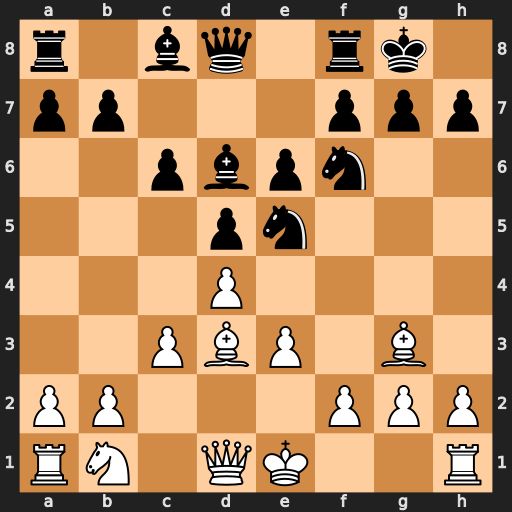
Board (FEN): r1bq1rk1/pp3ppp/2pbpn2/3pn3/3P4/2PBP1B1/PP3PPP/RN1QK2R
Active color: w
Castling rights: KQ
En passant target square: -
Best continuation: dxe5 Bb8 exf6